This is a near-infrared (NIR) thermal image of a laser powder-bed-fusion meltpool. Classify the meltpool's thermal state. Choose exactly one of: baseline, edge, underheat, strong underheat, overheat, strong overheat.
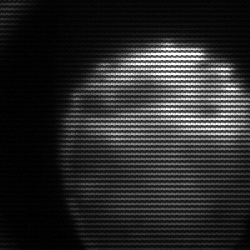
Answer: edge